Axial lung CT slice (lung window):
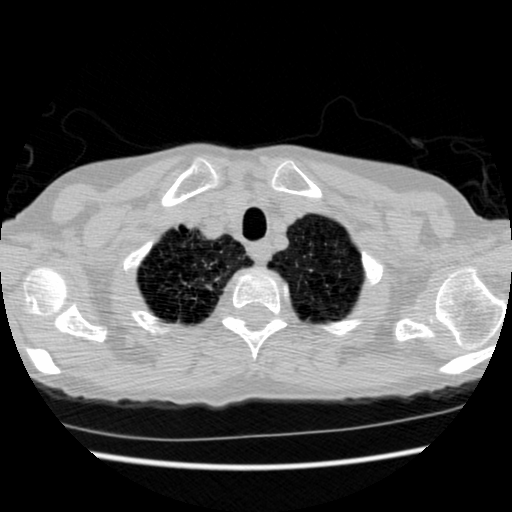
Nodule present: no